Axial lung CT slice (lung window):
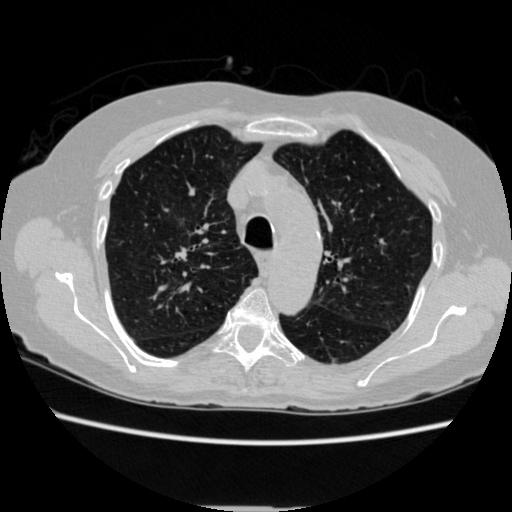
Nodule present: no